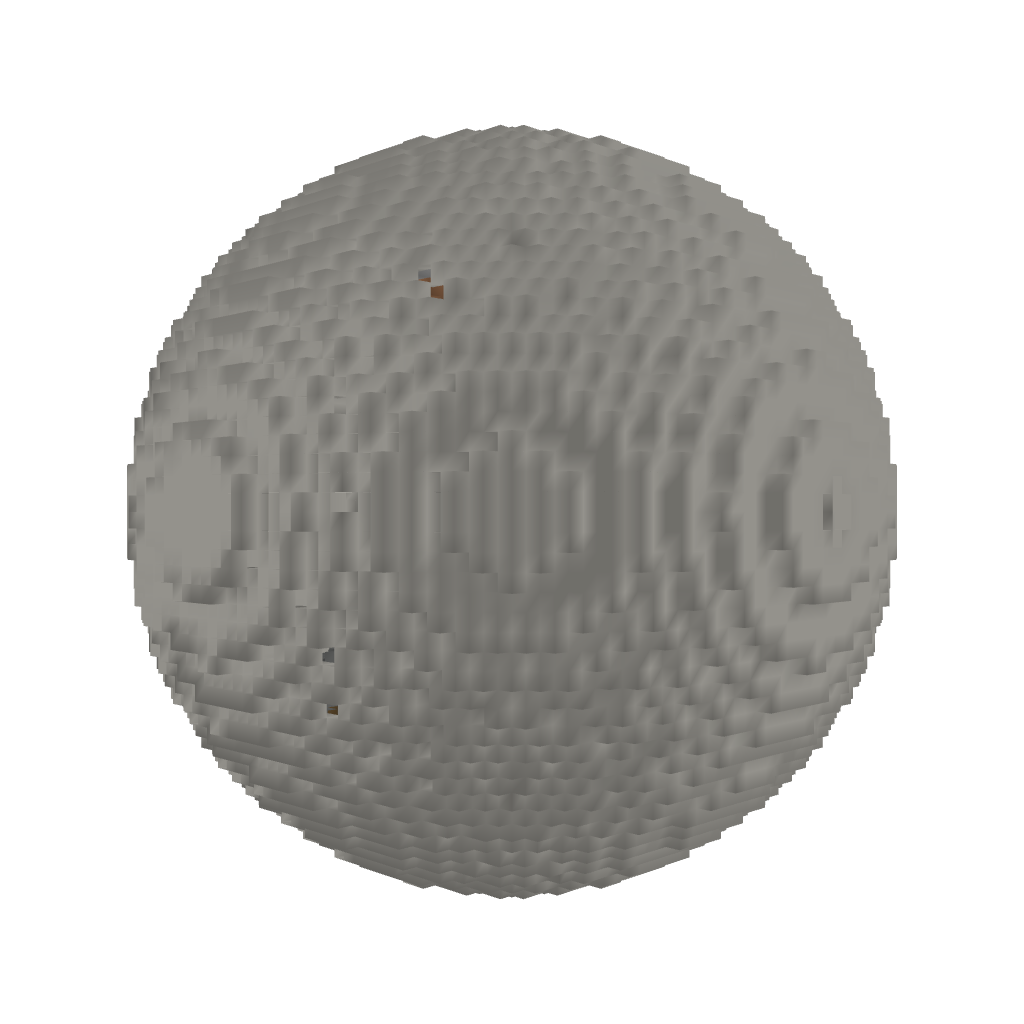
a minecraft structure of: Minecraft Biosphere